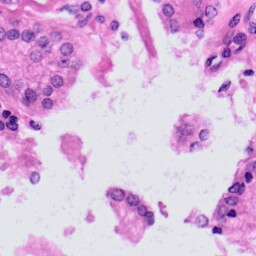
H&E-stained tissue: Prostate